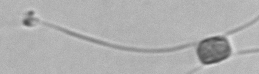
Label: Chaetoceros_similis